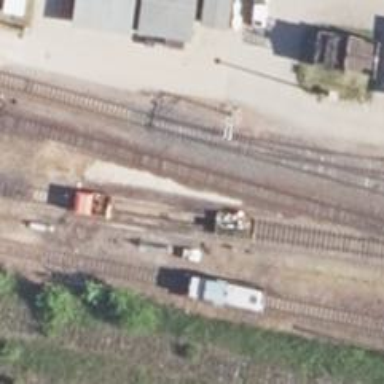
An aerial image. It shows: Railway switch.